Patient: sex F, age 68
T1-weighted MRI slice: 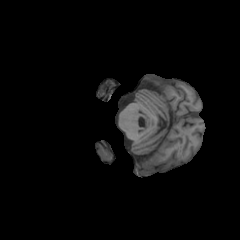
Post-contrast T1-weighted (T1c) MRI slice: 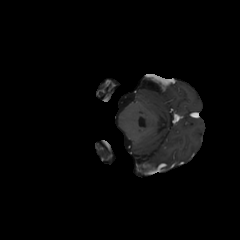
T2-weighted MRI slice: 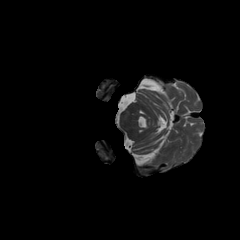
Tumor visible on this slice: no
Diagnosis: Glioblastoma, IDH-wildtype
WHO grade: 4